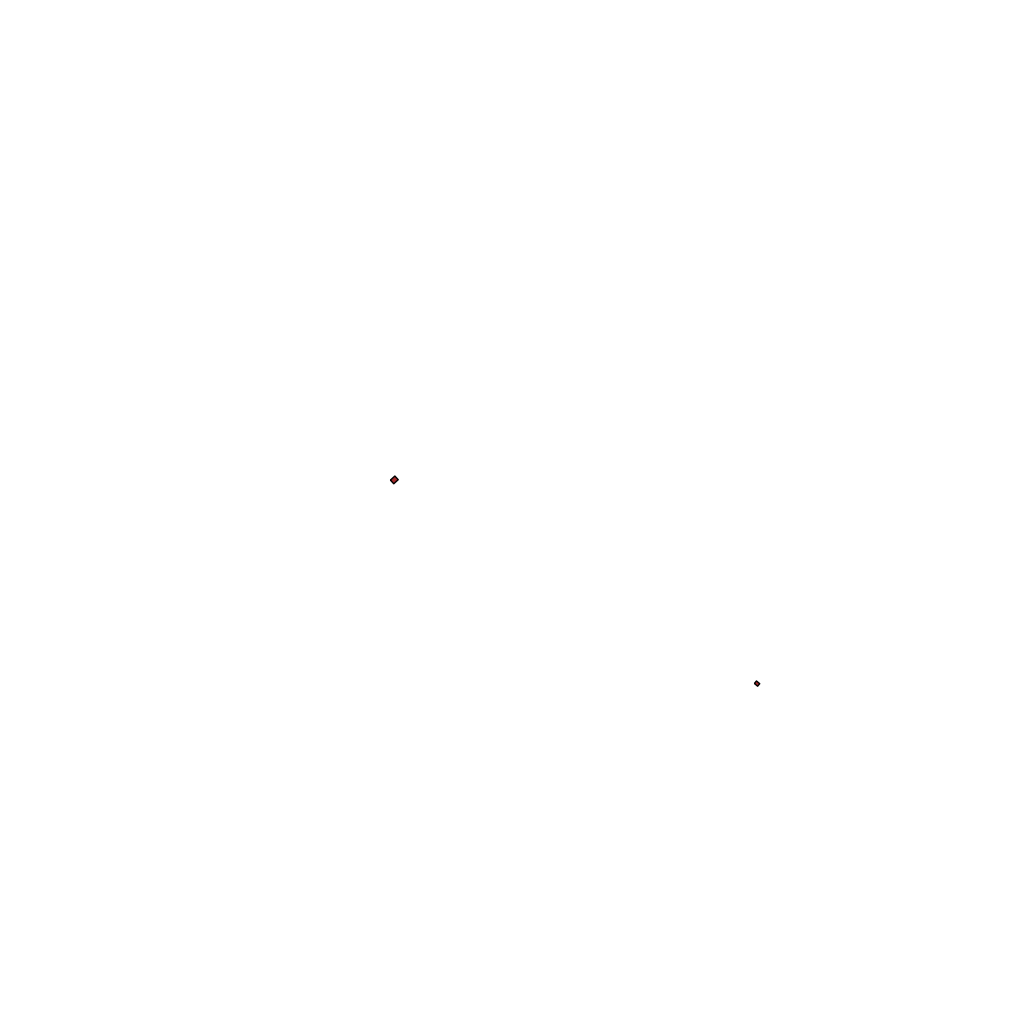
Tags: overhead vector_map, recreation, density_5, Facility, 1.0 km²